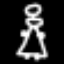
Label: angel